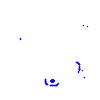
Particle: proton